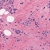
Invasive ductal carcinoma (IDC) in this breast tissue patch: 1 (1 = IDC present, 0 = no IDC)